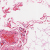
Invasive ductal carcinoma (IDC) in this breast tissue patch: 0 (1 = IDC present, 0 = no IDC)